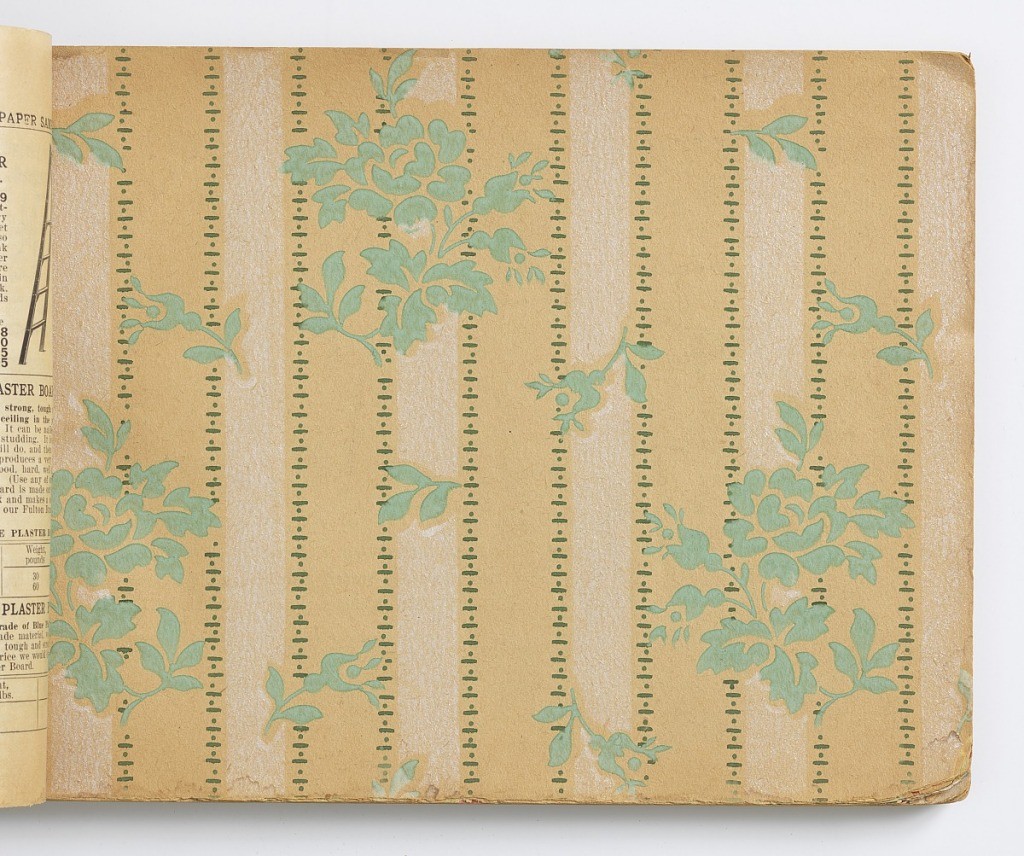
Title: Wallpaper-Sears Roebuck and Co.
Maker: Sears, Roebuck and Co., founded 1886
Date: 1909
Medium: Machine-printed paper
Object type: Sample book
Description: All papers are machine printed. Includes ungrounded papers, tapestry papers, sanitary papers, oatmeal papers and independent ceiling papers. Samples are priced from .03-.32 cents per double roll.